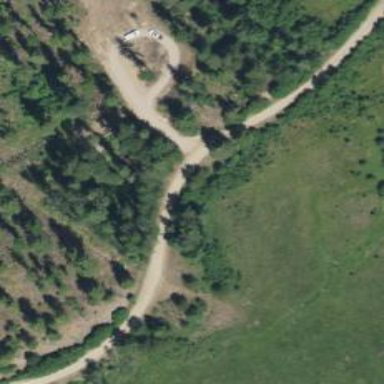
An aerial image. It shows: Unclassified road.